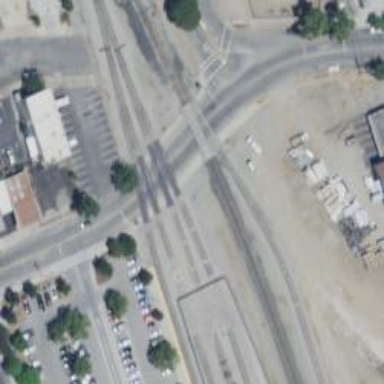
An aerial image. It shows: Crossing for the railway.